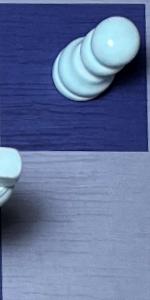
Label: Empty